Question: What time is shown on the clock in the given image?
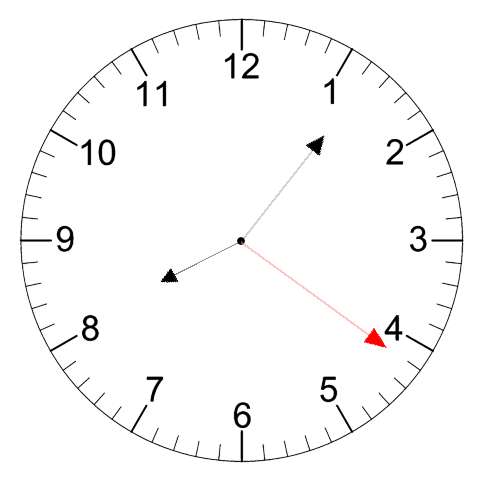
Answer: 08:06:21